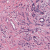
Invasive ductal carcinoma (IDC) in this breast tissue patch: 1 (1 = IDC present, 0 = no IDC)